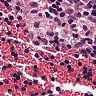
Metastatic tissue present: no